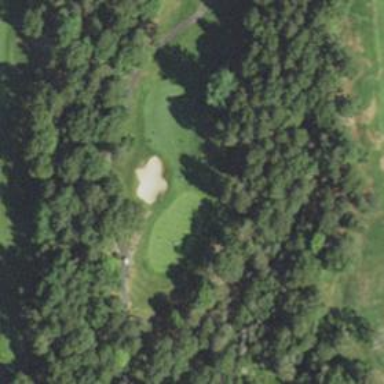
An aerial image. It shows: View of golf hole.